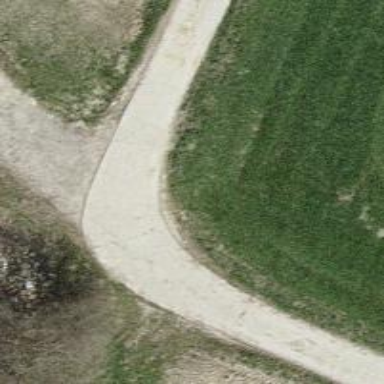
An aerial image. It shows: Track with grade 1 quality.